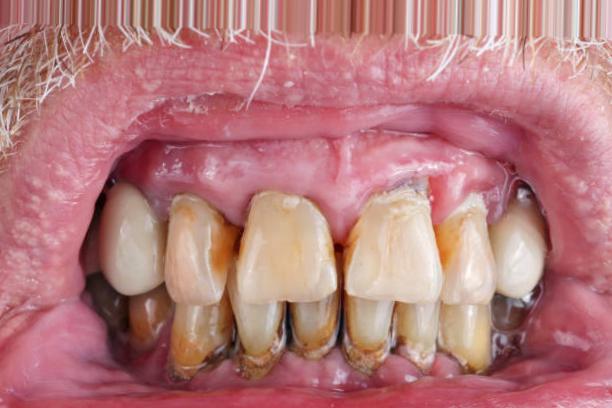
Condition: Caries